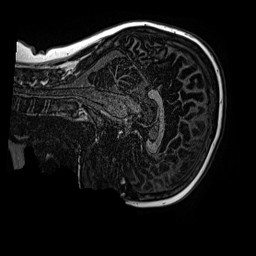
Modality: MP2RAGE
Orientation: sagittal
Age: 11
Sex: male
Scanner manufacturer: siemens
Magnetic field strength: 3 T
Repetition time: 4 s
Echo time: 0.00299 s